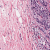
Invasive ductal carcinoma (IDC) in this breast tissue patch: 1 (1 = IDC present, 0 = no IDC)